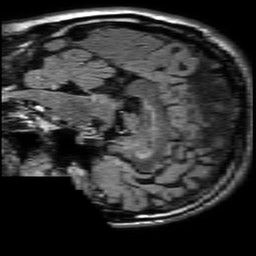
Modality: FLAIR
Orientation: sagittal
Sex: male
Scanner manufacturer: philips
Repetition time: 11 s
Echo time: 0.125 s